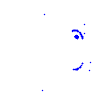
Particle: proton